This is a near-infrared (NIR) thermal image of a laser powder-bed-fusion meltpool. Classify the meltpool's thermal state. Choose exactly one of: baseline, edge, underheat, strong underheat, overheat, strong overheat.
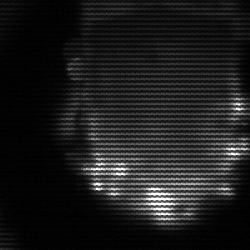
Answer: baseline